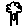
Label: tree